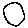
Label: circle